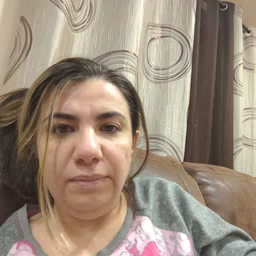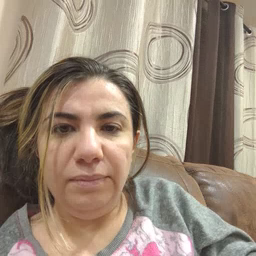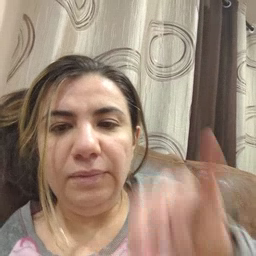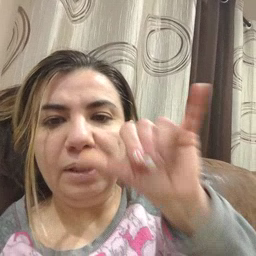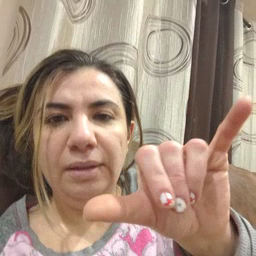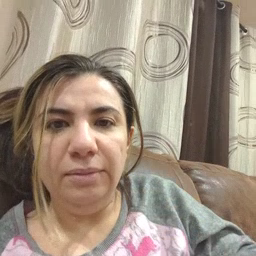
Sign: stay